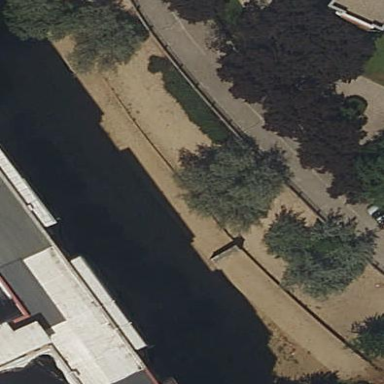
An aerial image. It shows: Aqueduct bridge.